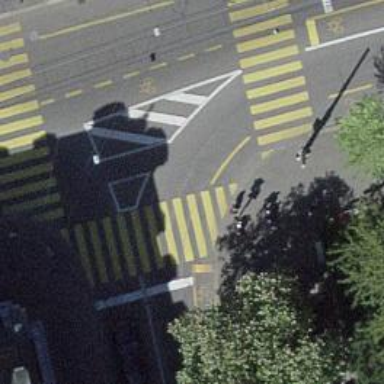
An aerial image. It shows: Road crossing with traffic signals.